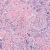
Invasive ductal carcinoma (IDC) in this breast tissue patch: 1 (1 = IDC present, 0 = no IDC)